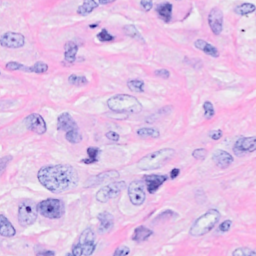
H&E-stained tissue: Breast